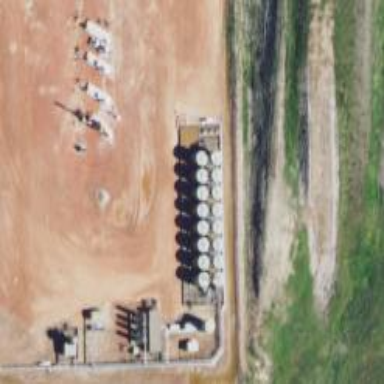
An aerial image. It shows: Storage tank that is man-made.